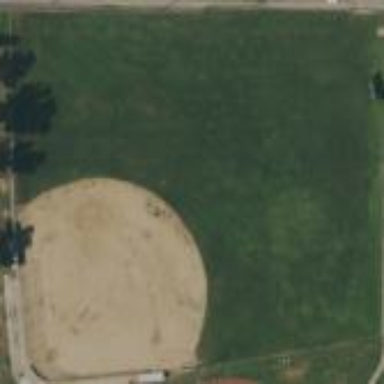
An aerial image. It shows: Softball pitch for leisure sports.